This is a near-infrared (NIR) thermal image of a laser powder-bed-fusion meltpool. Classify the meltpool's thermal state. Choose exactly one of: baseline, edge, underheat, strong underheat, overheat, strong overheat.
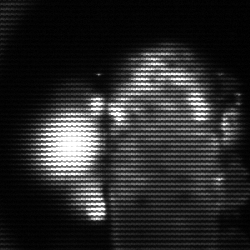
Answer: strong underheat